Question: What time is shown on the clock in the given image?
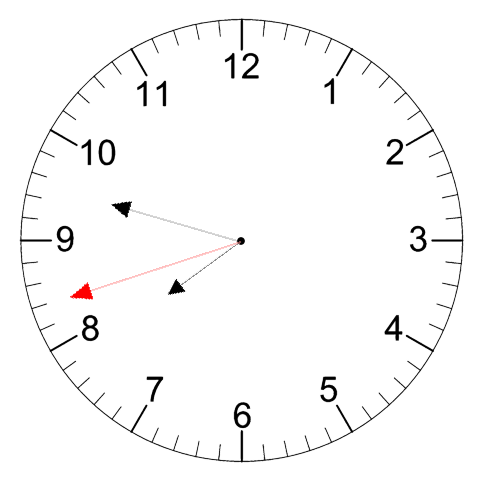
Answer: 07:47:42